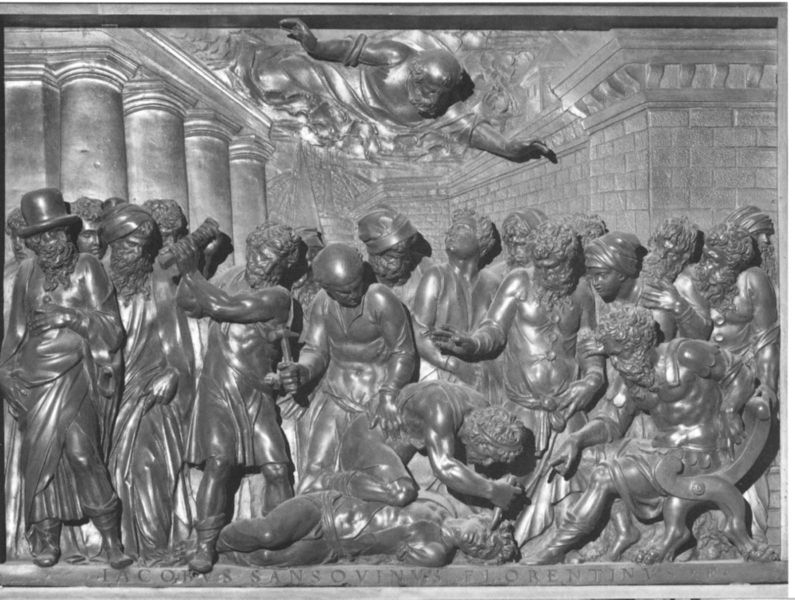
Titel: Kanzel im Chor
Künstler: Jacopo Sansovino
Standort: Venedig, S. Marco (EU - I - Venetien)
Schlagwörter: gott, kampf, menschen, männer, säulen, wolke, bärte, messer, mord, tod, engel, relief, perspektive, mauer, gewalt, inschrift, metall, tiefe, bronze, antike, menschenmenge, rom, hammer, antik, toga, dolch, ermordung, griechenland, erscheinung, hochrelief, latein, cäsar, halbrelief